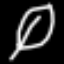
Label: leaf